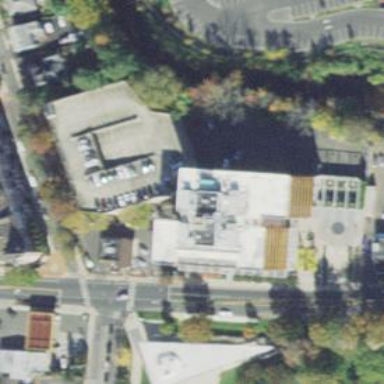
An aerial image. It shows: Part of building.